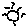
Label: sun